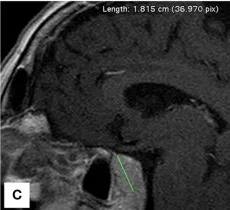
MRI brain scans performed before.
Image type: radiology (mri)